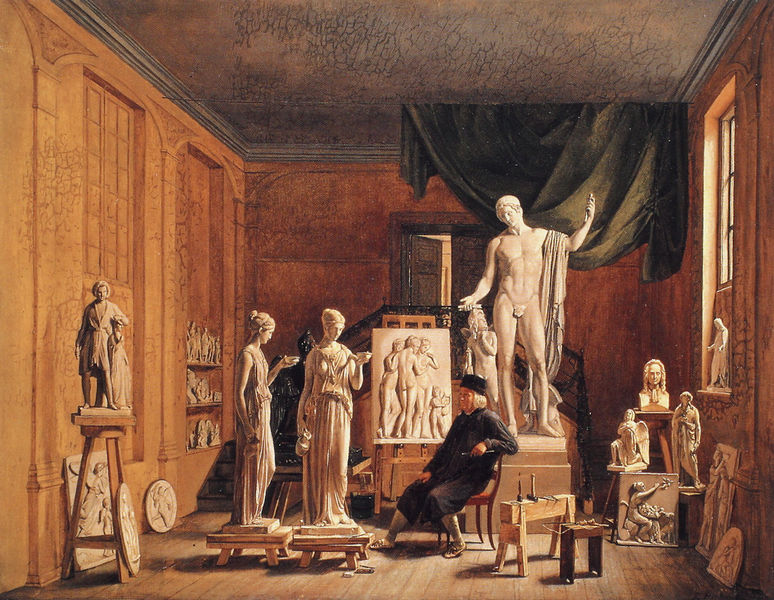
Titel: Thorvaldsen in seinem Atelier in der Kunstakademie auf Charlottenburg
Künstler: Joachim Ferdinand Richardt
Institution: Kopenhagen, Thorvaldsen Museum
Schlagwörter: akt, gemälde, gruppe, körper, mann, nackt, weiß, frauen, sitzen, fenster, frau, holz, hut, licht, marmor, orange, raum, schwarz, skizze, stuhl, zeichnung, zimmer, tuch, mütze, wand, arm, sockel, vorhang, decke, drei, rund, skulptur, statue, relief, übung, bank, saal, figuren, grazien, büste, atelier, maler, muse, staffelei, bildhauerei, plastik, antike, medaillon, künstler, leinwand, studien, skulpturen, werkstatt, studium, studio, bildhauer, muße, horde, fentser, figuen, #mütze, nacckt